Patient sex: M
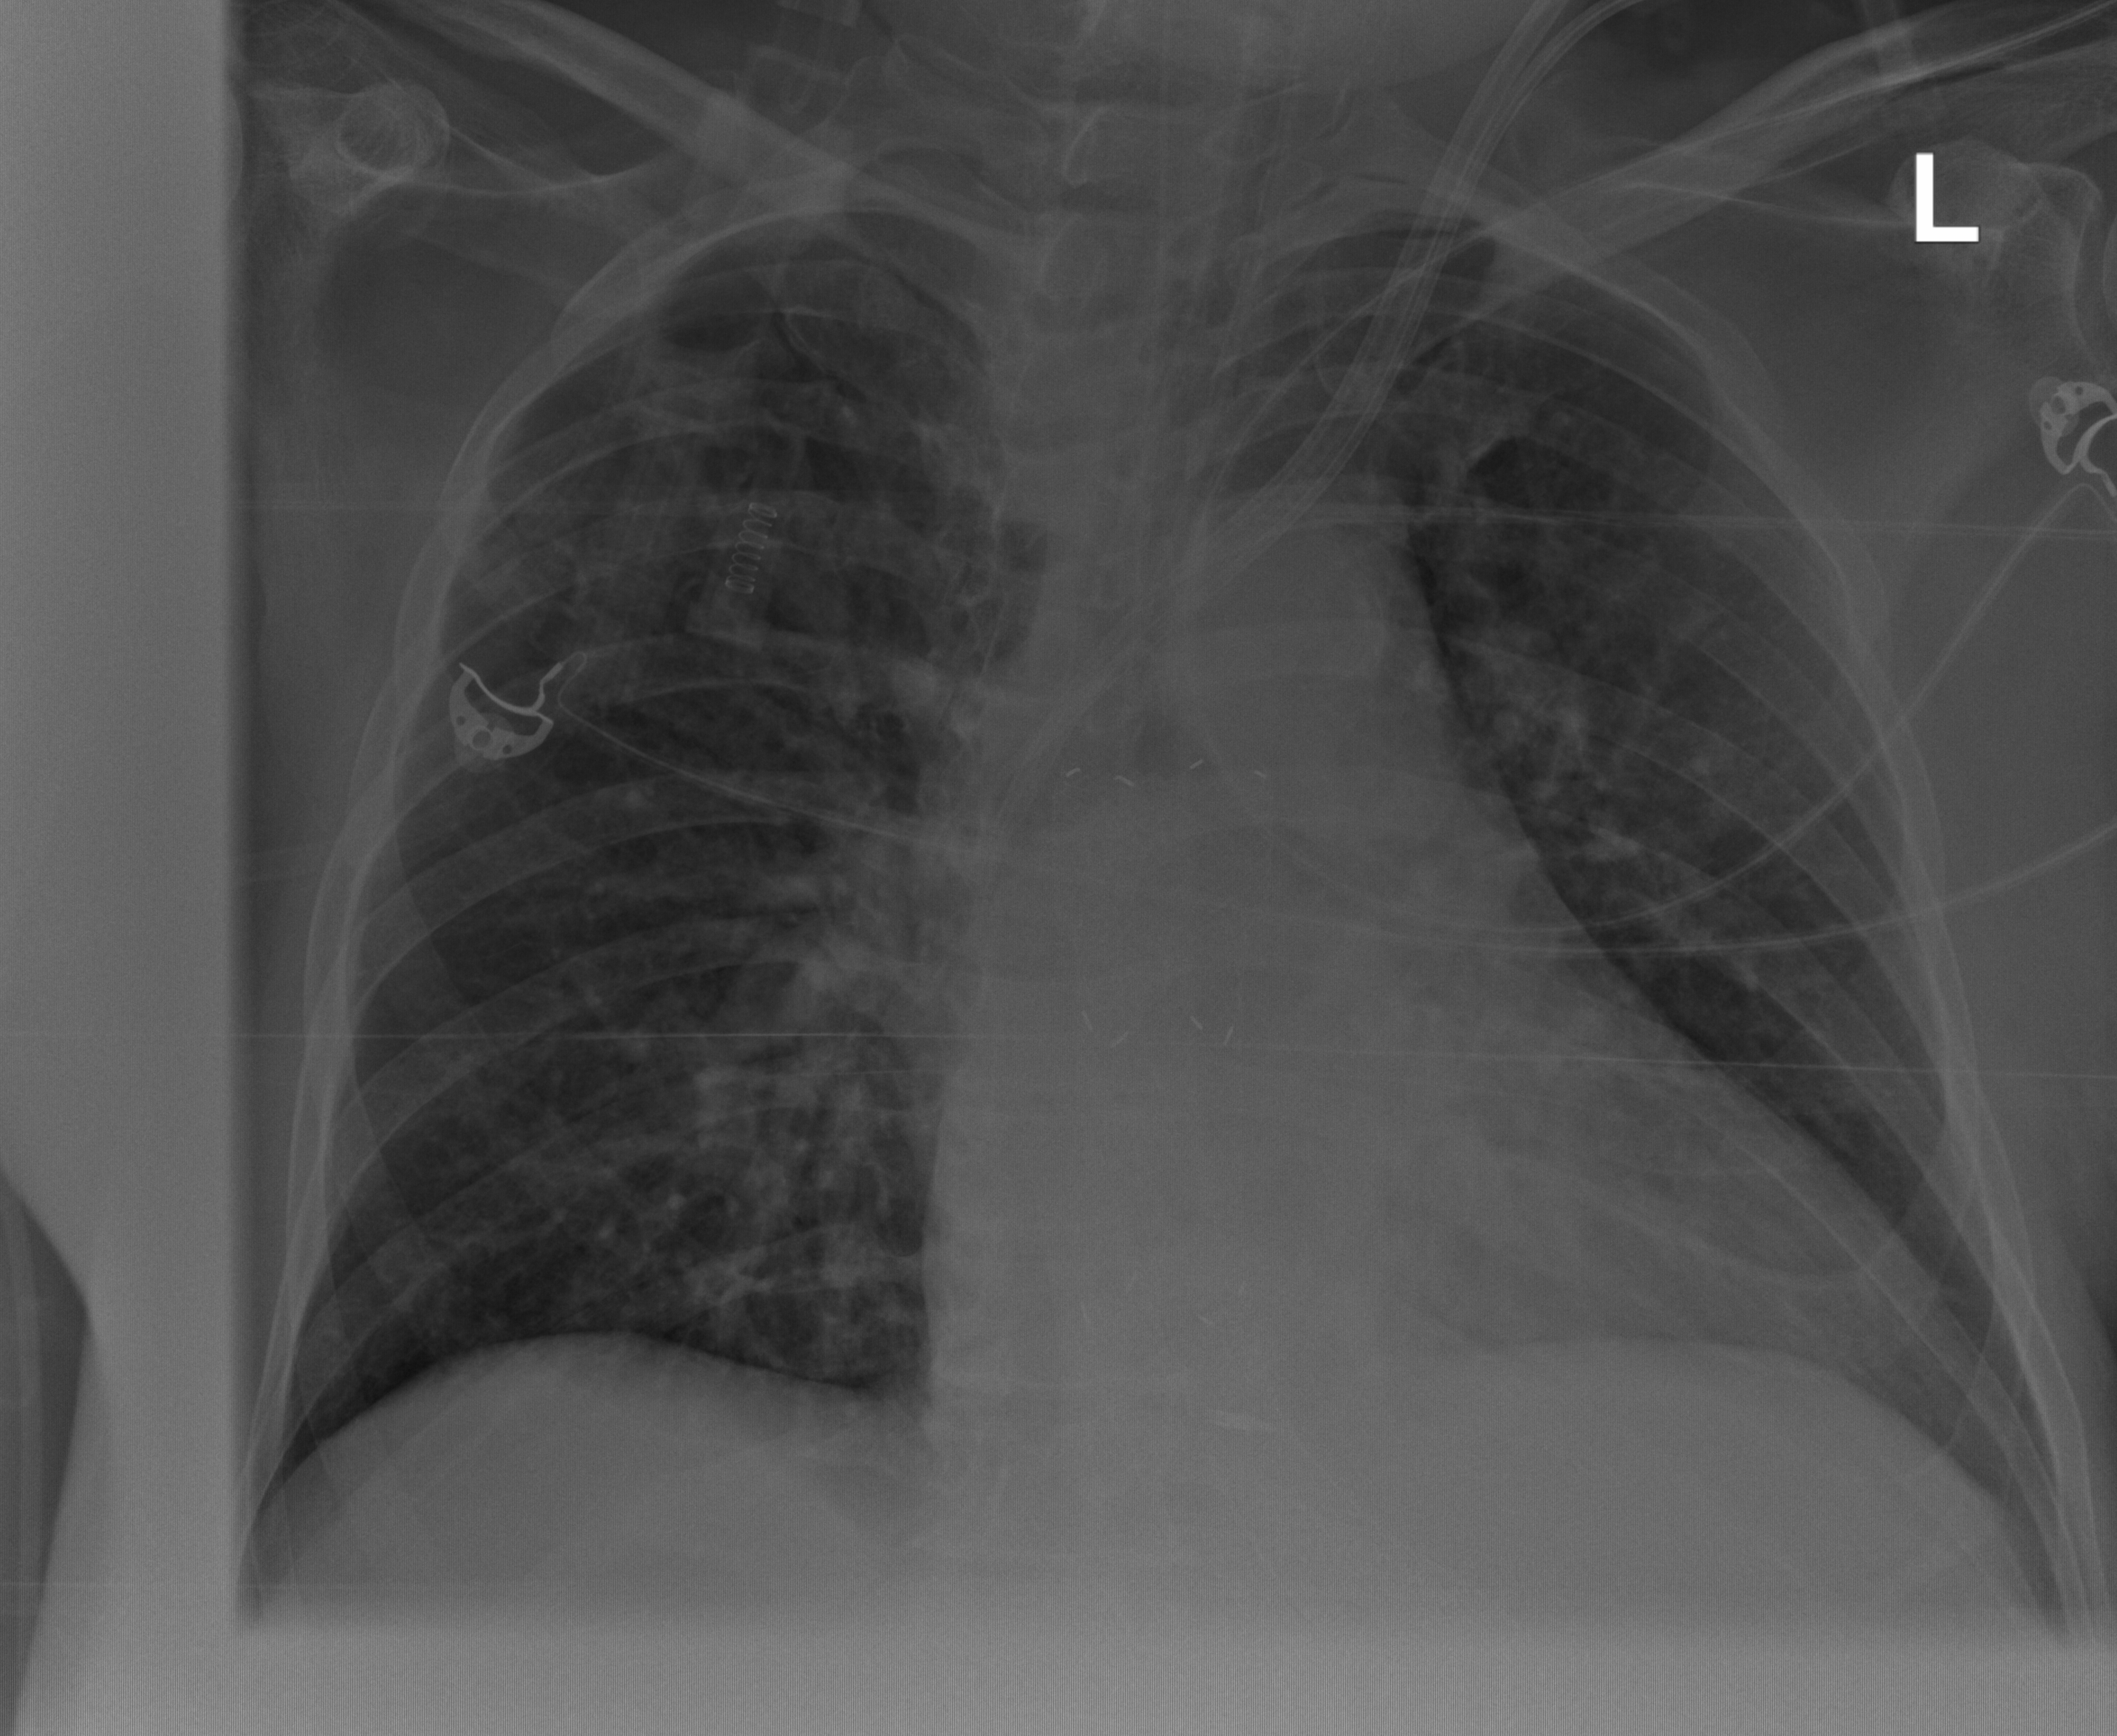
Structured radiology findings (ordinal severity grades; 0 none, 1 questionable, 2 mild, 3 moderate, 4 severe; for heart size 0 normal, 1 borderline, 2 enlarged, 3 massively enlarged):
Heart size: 1
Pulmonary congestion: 2
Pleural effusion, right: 0
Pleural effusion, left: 0
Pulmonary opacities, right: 0
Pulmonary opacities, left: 0
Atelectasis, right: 0
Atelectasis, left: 0